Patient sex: F
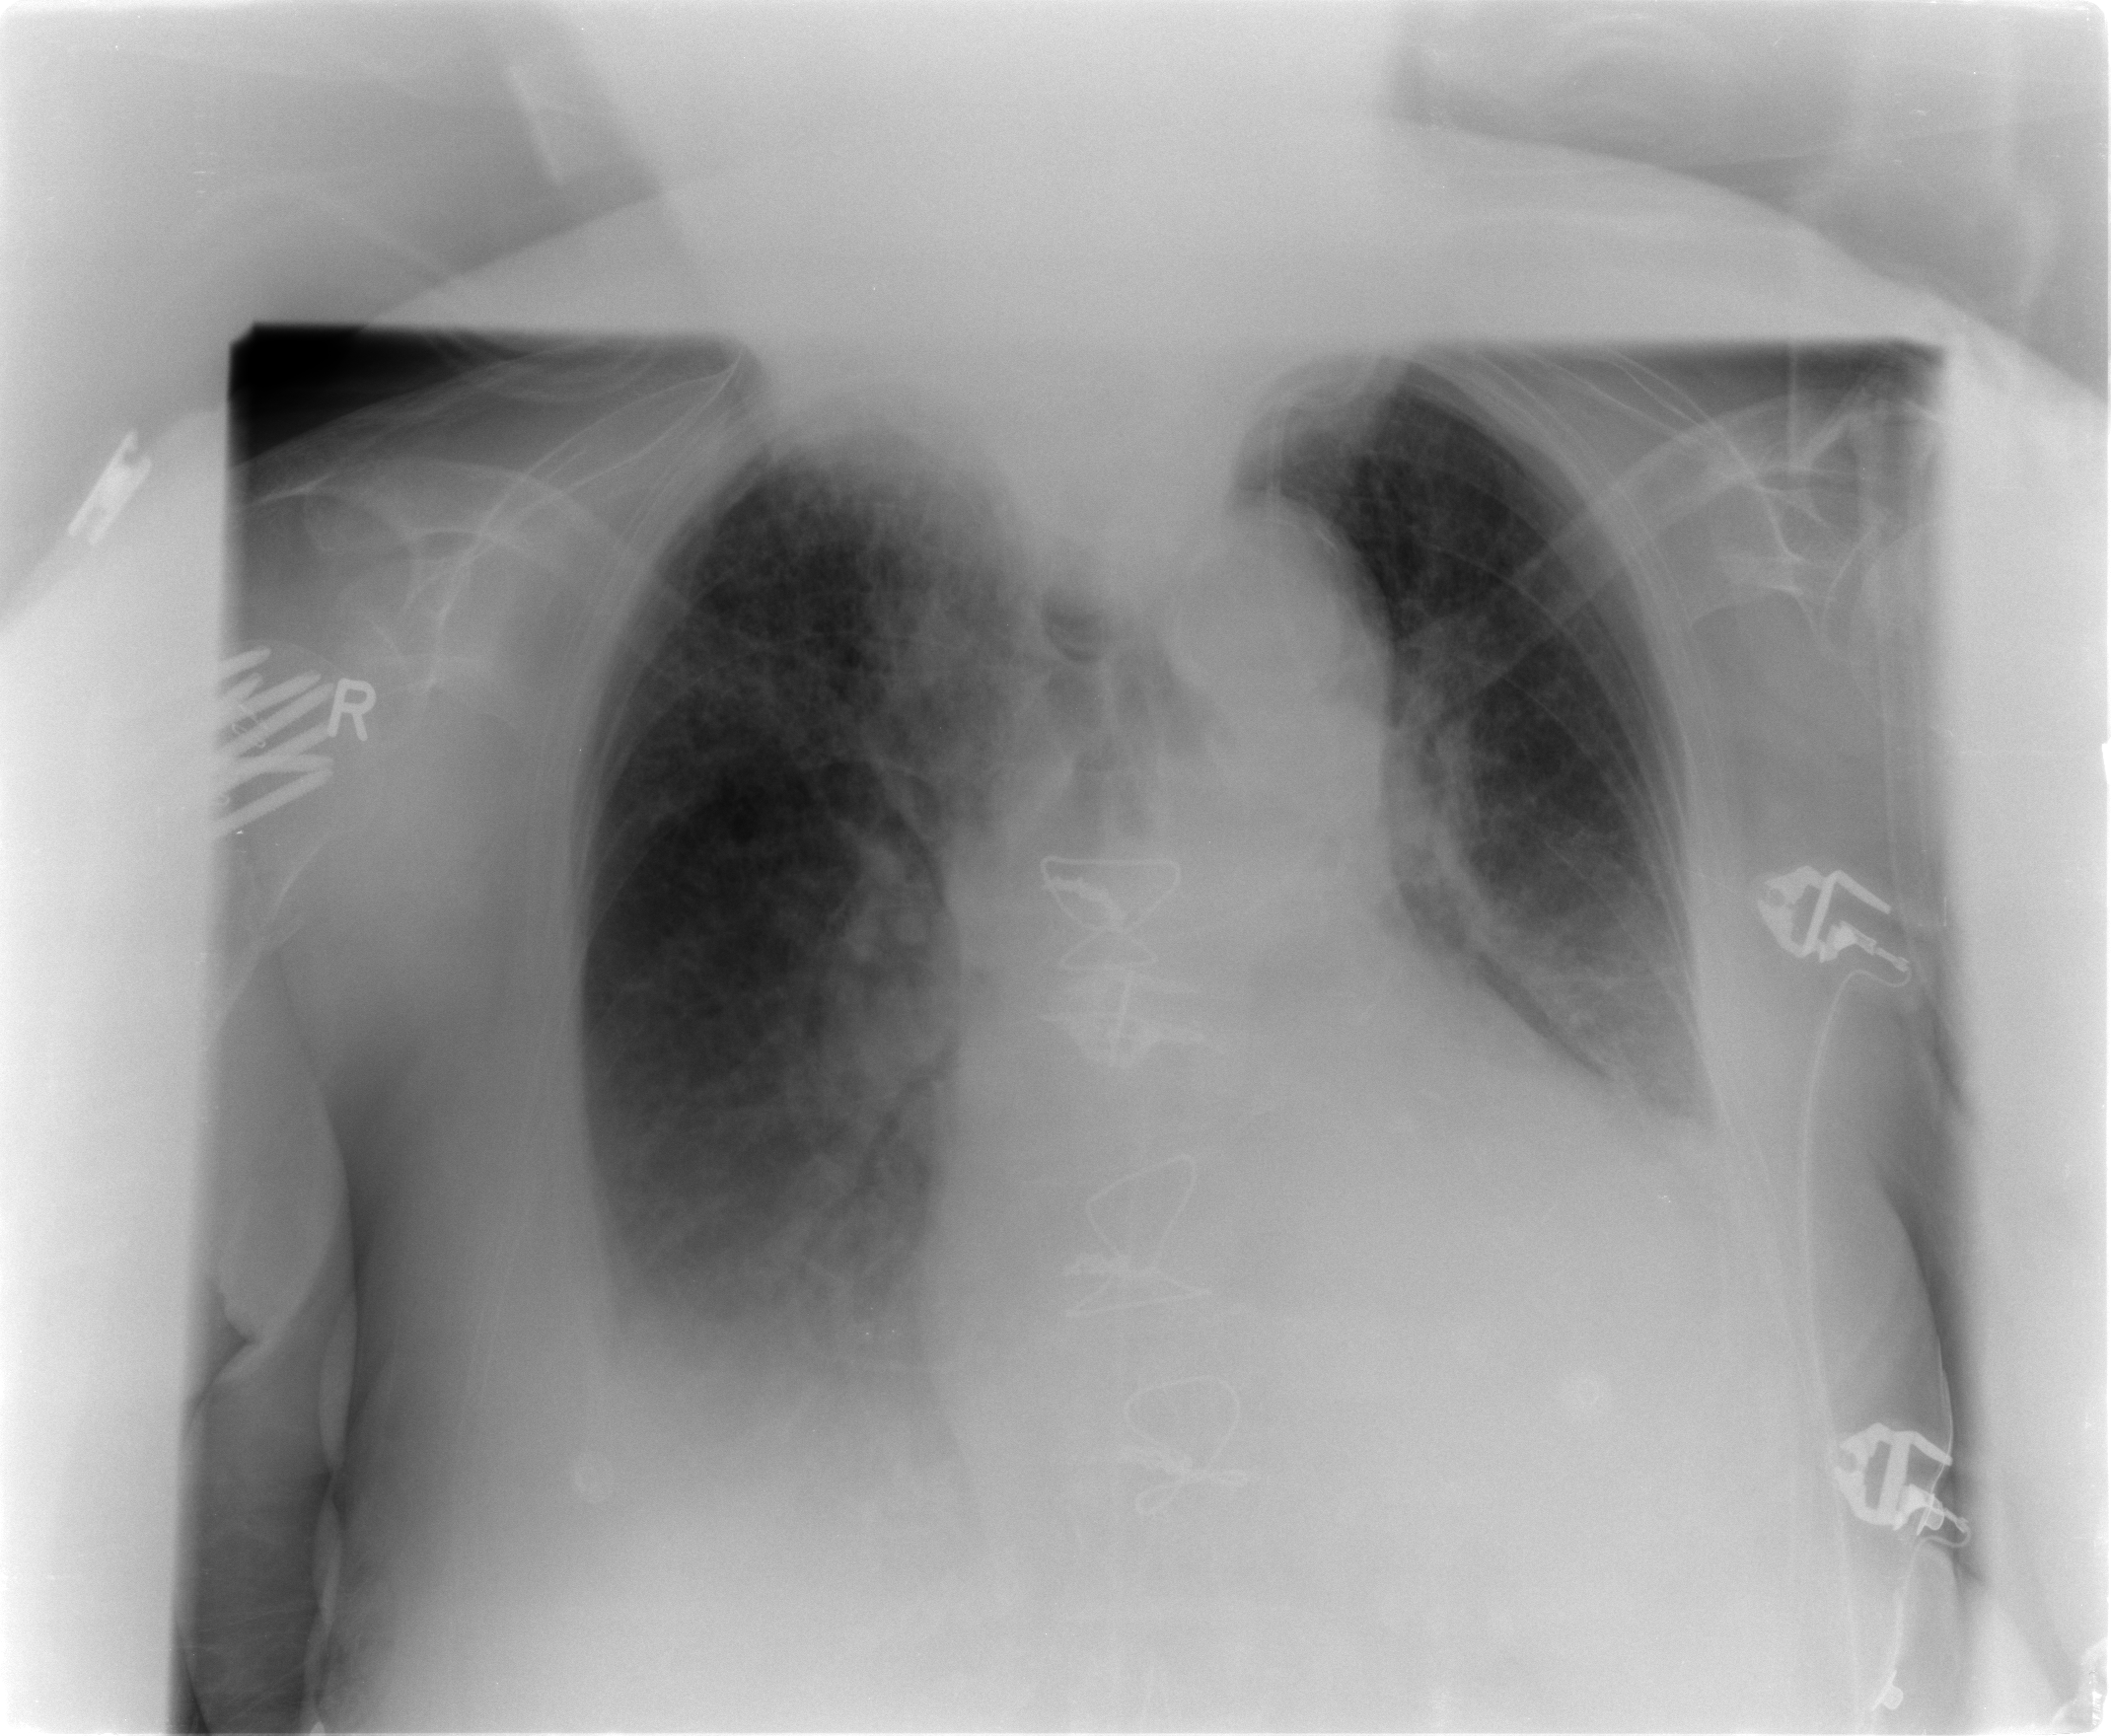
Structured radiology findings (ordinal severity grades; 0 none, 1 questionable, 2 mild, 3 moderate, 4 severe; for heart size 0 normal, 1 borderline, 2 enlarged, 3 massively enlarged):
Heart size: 2
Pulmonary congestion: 2
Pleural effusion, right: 2
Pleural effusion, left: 1
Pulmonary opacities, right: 0
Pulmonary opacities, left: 0
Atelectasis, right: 2
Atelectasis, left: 2